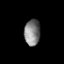
Tissue: prostate
Cell type: Epithelial cells
Senescence score: 0.3241
Nuclear area (px): 408
Mean DAPI intensity: 128.789